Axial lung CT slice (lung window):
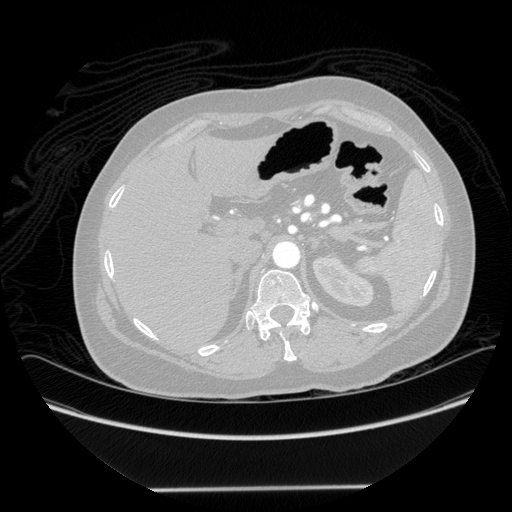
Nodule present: no